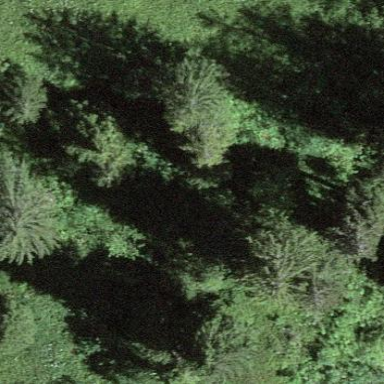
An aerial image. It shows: Forest area.